Interaction volume radius: 5 \u00c5
Interaction volume height: 10 \u00c5
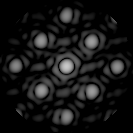
Disorder parameter: 0.1145